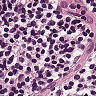
Metastatic tissue present: no